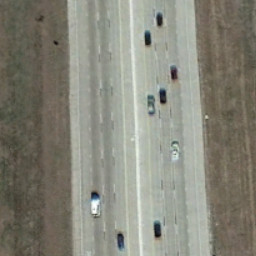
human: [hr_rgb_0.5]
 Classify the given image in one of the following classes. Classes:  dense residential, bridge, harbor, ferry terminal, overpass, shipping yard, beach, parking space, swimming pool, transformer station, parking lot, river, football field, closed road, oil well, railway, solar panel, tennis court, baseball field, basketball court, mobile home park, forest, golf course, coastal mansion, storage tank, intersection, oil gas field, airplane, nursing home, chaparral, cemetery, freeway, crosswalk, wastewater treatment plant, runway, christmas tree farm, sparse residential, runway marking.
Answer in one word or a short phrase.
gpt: freeway